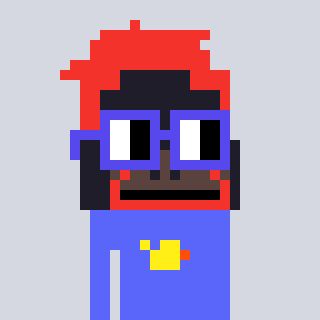
a pixel art character with square blue glasses, a orangutan-shaped head and a purple-colored body on a cool background